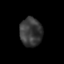
Tissue: skin
Cell type: Epithelial cells
Senescence score: 0.2612
Nuclear area (px): 625
Mean DAPI intensity: 56.845